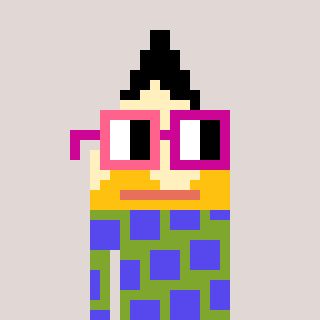
a pixel art character with square pink and red glasses, a pencil-shaped head and a slimegreen-colored body on a warm background